Question: I trying to implement 2 type of Navigation in my apps, Tab Navigation and Stack Navigation.

But so far with my code, I only able to implement one of them.
'''
const App = TabNavigator({
HomeScreen: { screen: HomeScreen },
ProfileScreen: { screen: ProfileScreen },
}, {
tabBarOptions: {
activeTintColor: '#7567B1',
labelStyle: {
fontSize: 16,
fontWeight: '600',
}
}
});
const Go = StackNavigator({
First: { screen: ProfileScreen },
Second: { screen: SecondActivity } },
});
export default rootNav;
'''
What change should I make to my code to implement these 2 Navigation in my Apps?
Thank you.
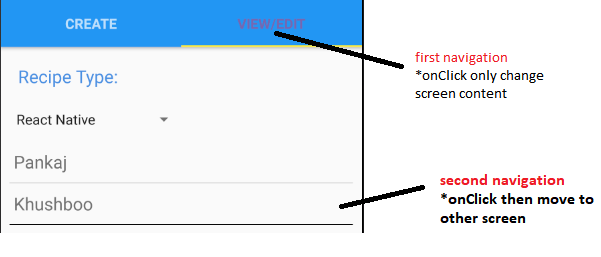
Answer: '''
const rootNav = StackNavigator({
app: {screen: App},
go: {screen: Go},
});
'''
Method above can achieve the desire result however it may cause some issue, such as when perform Navigation to Screen, there will pop out 2 Header on Top of the Screen.
Improvement for Code above:
'''
const rootNav = StackNavigator({
app: {screen: App},
First: { screen: ProfileScreen },
Second: { screen: SecondActivity },
});
'''